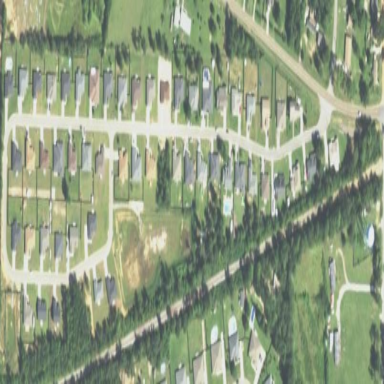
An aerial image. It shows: Residential area consisting of single-family homes.